Aerial crown-view tile of a tropical tree (Barro Colorado Island, Panama), acquired 20250915:
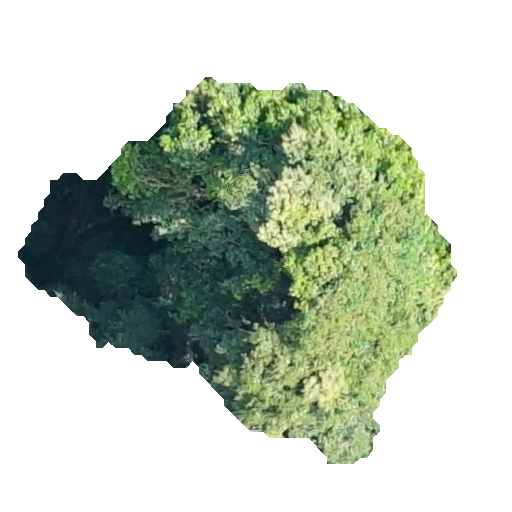
Species: Prioria copaifera
GBIF accepted scientific name: Prioria copaifera
Crown area: 148.889 m²